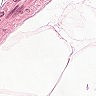
Metastatic tissue present: no